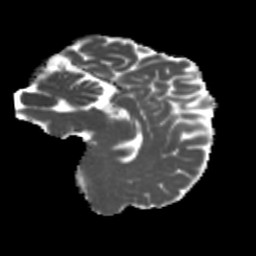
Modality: MD
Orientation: sagittal
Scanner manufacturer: siemens
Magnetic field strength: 3 T
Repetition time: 4 s
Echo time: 0.0594 s